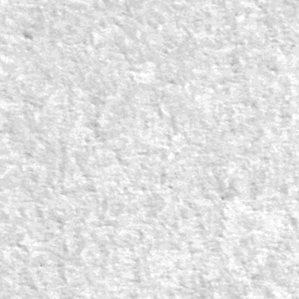
Label: frost